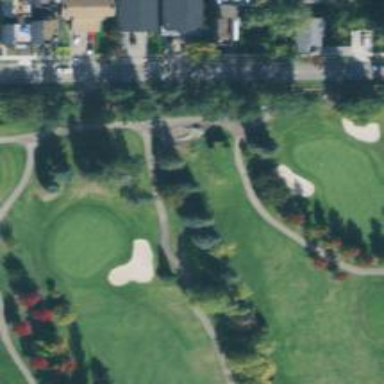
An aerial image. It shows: Path designated for golf carts.